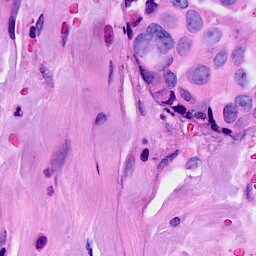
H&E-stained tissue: Breast